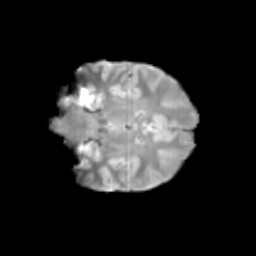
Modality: T2w
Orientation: coronal
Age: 13
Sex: male
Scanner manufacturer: siemens
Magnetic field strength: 3 T
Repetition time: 3.8 s
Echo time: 0.07 s